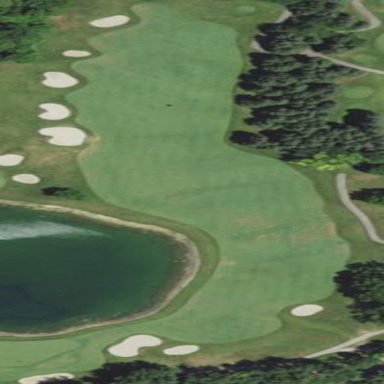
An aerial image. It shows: Grassy area designated as golf tee.